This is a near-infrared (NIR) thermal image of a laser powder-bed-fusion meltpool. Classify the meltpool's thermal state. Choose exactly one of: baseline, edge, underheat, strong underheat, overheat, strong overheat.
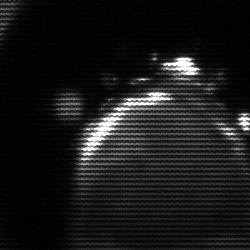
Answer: edge